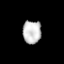
Tissue: lung
Cell type: Others
Senescence score: 0.2409
Nuclear area (px): 418
Mean DAPI intensity: 193.163